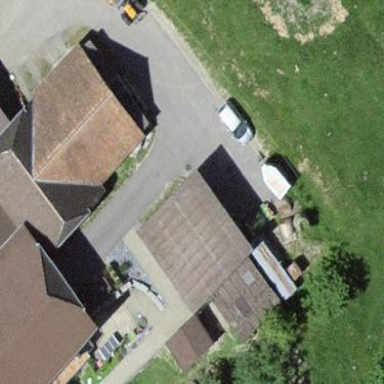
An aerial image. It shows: Shed building.